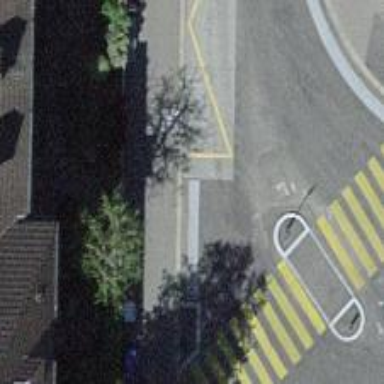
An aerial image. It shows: Bus stop with platform for public transport.